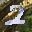
Label: 2